Question: I'm trying to load an entire/partial html using jquery's load function. I'm aware that this can also be done using $.ajax() but I want to learn how to use the different functions of jquery.
Here's my current code:
'''
<ul>
<li><a id="home" href="#">Home</a></li>
<li><a id="contact" href="#">Contact</a></li>
<li><a id="gallery" href="#">Gallery</a></li>
</ul>
<div id="result">
</div>
<script>
$(document).ready(function(e) {
$("#gallery").click(function(e){
$('#result').load('gallery.html');
e.preventDefault();
});
});
</script>
'''
currently it's not working and I'm also getting this

XMLHttpRequest cannot load file:///C:/Users/randel/Desktop/cis/gallery.html. Origin null is not allowed by Access-Control-Allow-Origin.
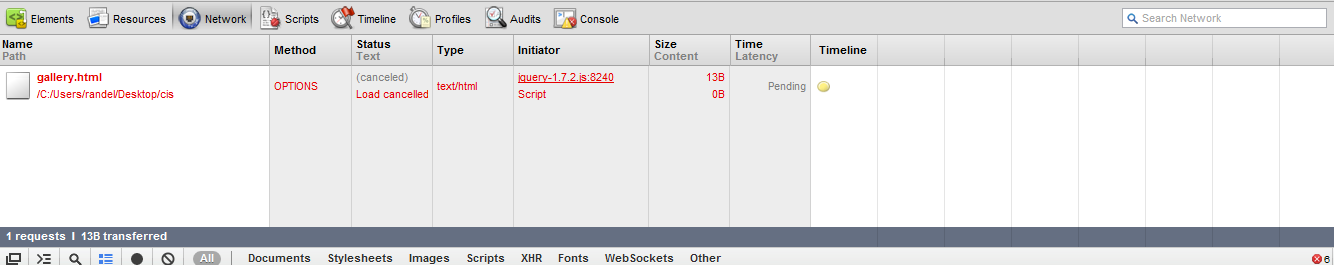
Answer: jQuery can't retrieve files from your filesystem. You have to move your project to a web server or a local development server like XAMPP or similar
Other than that your code should work. Just remember to put 'e.preventDefault()' before everything else:
'''
$("#gallery").click(function(e){
e.preventDefault();
$('#result').load('gallery.html');
});
'''